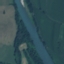
Label: River